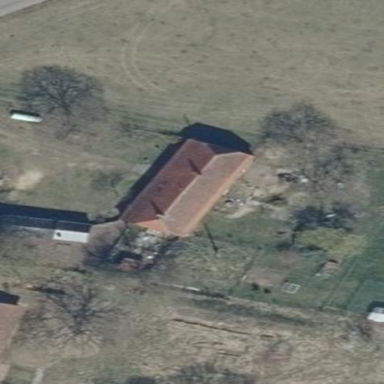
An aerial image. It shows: Simple and straightforward house.